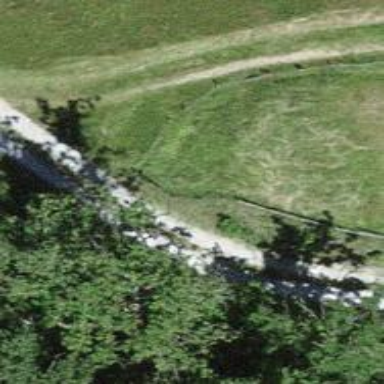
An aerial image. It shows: Track with grade2 tracktype.